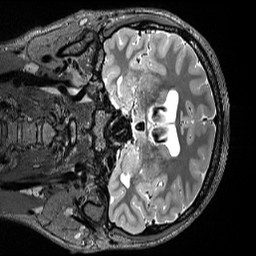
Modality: T2w
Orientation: coronal
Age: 23
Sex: male
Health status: ill
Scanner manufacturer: siemens
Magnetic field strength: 3 T
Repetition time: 3.2 s
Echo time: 0.563 s